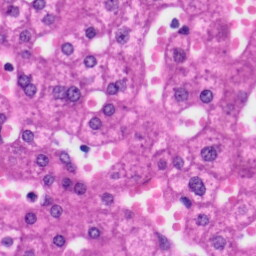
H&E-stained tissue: Liver